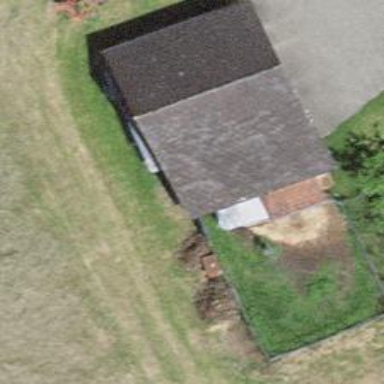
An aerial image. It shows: Barn.